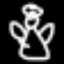
Label: angel